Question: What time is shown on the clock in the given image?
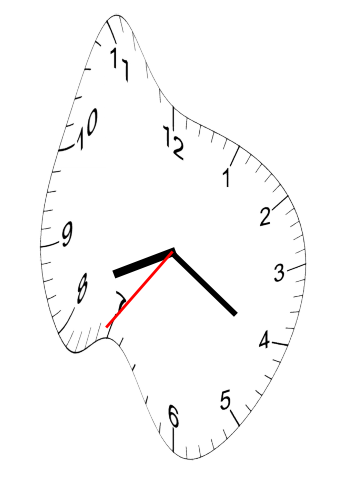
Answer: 08:20:36